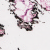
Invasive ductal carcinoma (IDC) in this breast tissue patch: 0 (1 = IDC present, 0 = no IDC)